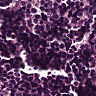
Metastatic tissue present: no